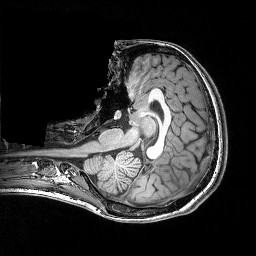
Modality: T1w
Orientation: axial
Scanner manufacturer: siemens
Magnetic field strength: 3 T
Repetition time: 0.02 s
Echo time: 0.005 s